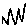
Label: zigzag